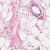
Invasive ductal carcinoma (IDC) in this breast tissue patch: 0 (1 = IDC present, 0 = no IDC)